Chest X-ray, PA view. Patient: 46 years old, sex M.
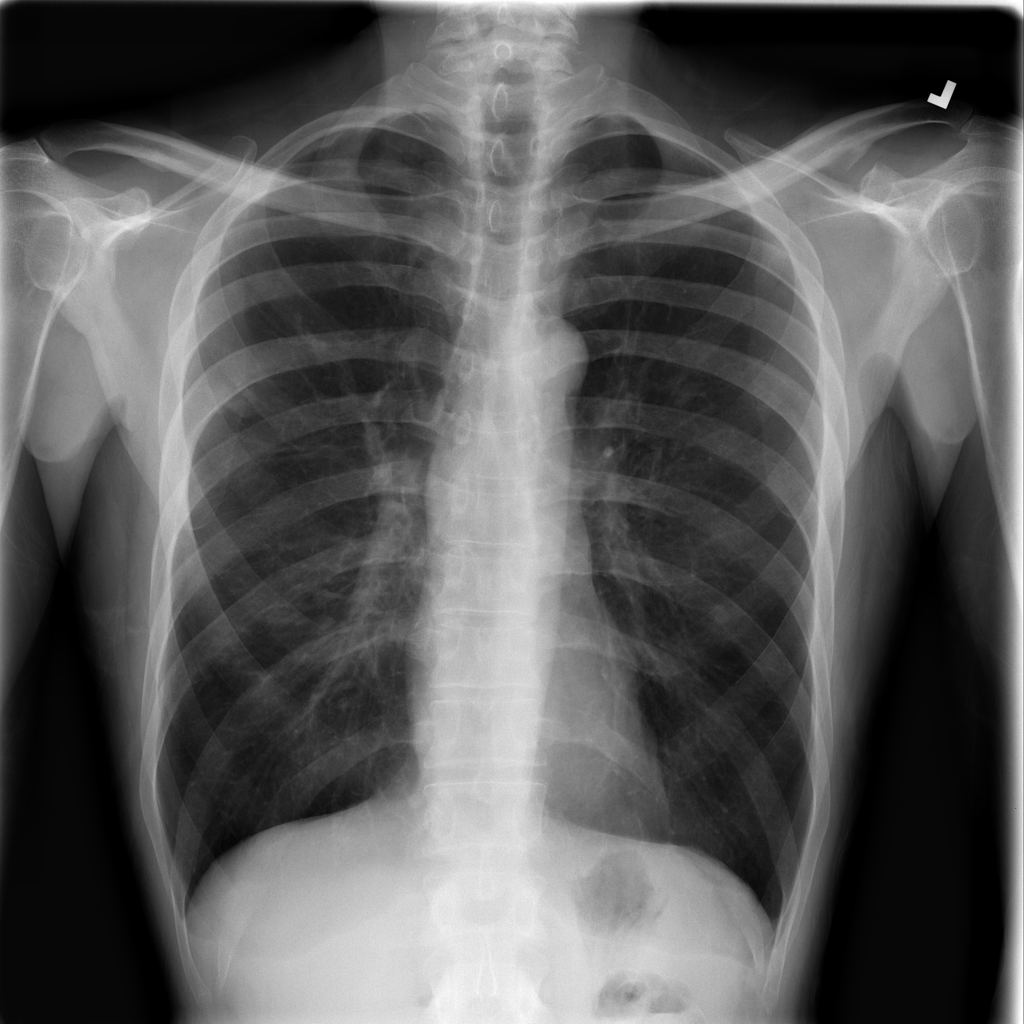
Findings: No Finding